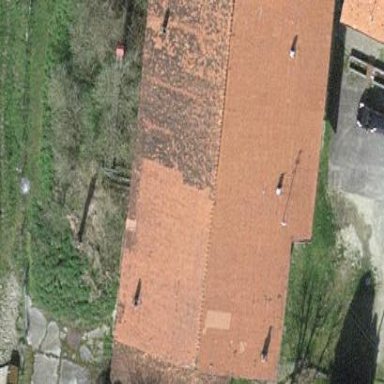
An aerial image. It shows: Farm building.